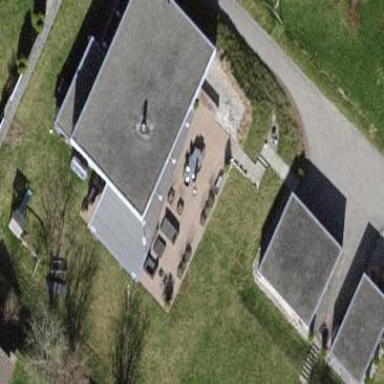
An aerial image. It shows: Simple house.